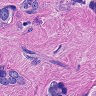
Metastatic tissue present: yes